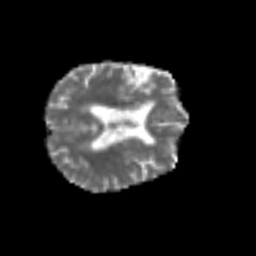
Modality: MD
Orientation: axial
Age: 76
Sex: female
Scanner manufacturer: siemens
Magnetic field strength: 3 T
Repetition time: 6.1 s
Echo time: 0.101 s